Group 1:
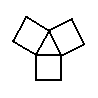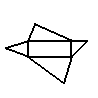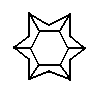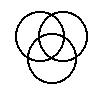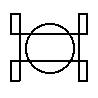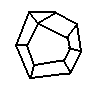
Group 2:
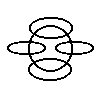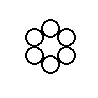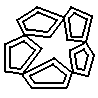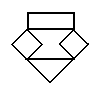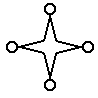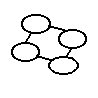
Rule separating the two groups: Convex central interior vs. concave central interior.
Concepts: concave_convex_angle
Author: Harry E. Foundalis